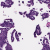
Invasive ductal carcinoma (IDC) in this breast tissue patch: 1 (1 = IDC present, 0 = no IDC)